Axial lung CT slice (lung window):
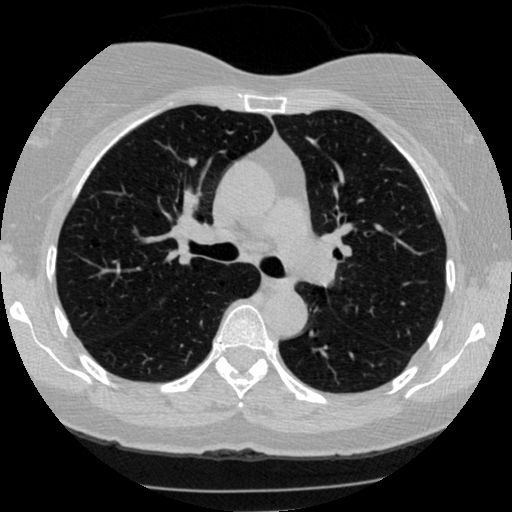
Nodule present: no